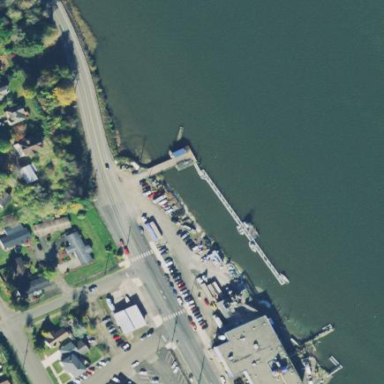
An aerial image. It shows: Man-made pier.